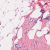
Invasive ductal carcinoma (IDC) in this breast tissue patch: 0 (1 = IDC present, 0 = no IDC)